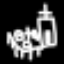
Label: chair